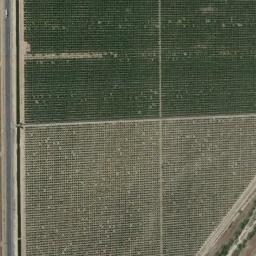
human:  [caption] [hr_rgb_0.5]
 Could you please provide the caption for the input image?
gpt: Several green rectangular farmlands are arranged in neat rows .

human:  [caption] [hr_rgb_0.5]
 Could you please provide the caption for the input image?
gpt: Three neatly arranged green and khaki mixed rectangular fields .

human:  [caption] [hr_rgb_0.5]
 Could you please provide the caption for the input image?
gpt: There are some deep green and light green rectangular farmland .

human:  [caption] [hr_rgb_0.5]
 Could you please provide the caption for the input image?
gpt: There are many crops in rectangular farmlands .

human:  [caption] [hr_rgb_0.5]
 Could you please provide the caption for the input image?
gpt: There are two green rectangular farmlands and two yellow ones .